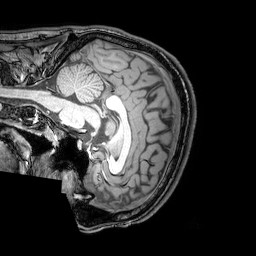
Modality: T1w
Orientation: sagittal
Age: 22
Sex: male
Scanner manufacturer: philips
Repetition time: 0.008203 s
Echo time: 0.0038 s